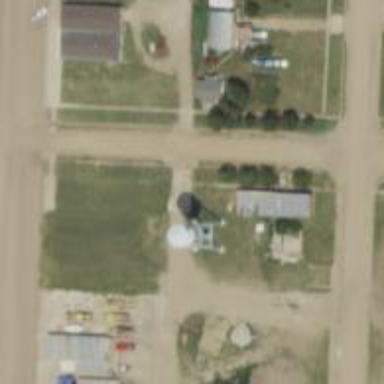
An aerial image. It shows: Water tower that is man-made.